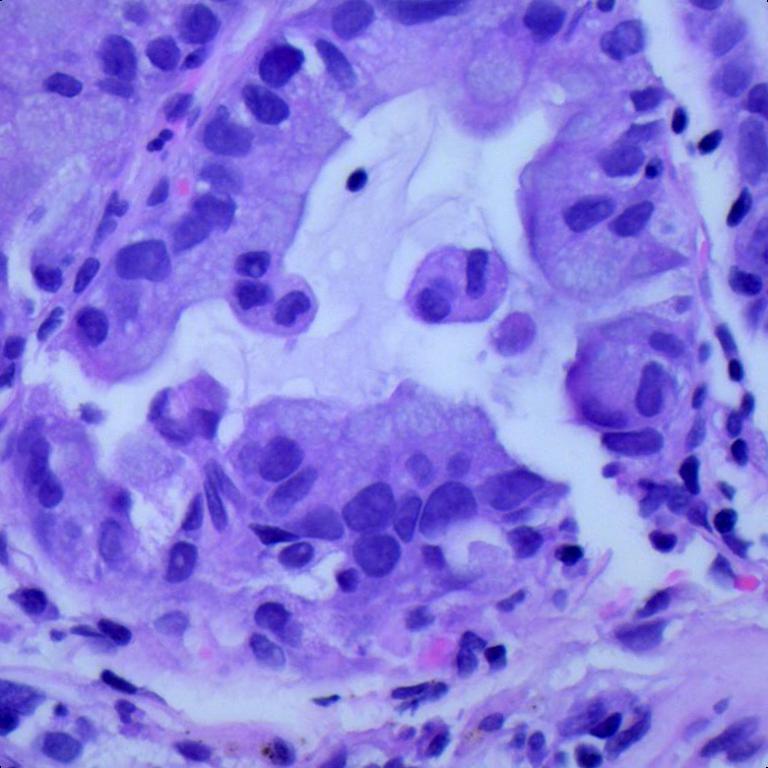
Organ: lung
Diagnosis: adenocarcinomas